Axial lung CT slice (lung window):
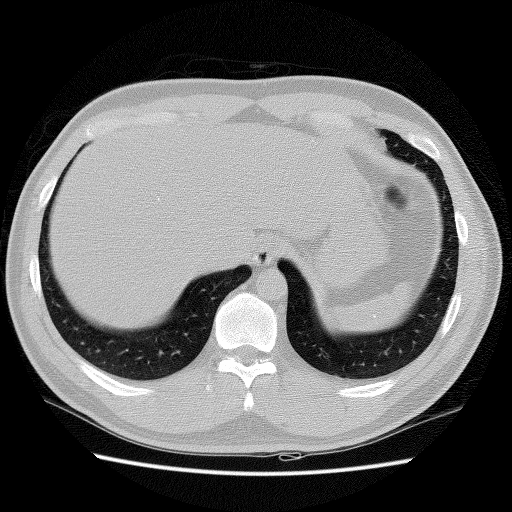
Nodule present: no